Question:
I need to implement this one as a table row - I have such fields as ID (39004), Title(I finally reached a milestone), Status(Checking) and Price($456). How can I do it? Or does it better to implement this in some another way?
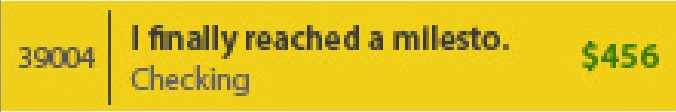
Answer: I did it with the RelativeLayout like this:
item.xml:
'''
<?xml version="1.0" encoding="utf-8"?>
<RelativeLayout xmlns:android="http://schemas.android.com/apk/res/android"
android:layout_width="fill_parent"
android:layout_height="wrap_content"
android:orientation="horizontal"
android:padding="5dip"
android:background="#FFFFFF">
<!-- ListRow Left sied Thumbnail image -->
<LinearLayout
android:id="@+id/thumbnail"
android:layout_width="wrap_content"
android:layout_height="wrap_content"
android:layout_alignParentLeft="true"
android:layout_marginRight="5dip"
android:padding="3dip" >
<TextView
android:id="@+id/altOrderId"
android:layout_width="wrap_content"
android:layout_height="wrap_content"
android:text="ID"
android:gravity="center|center"
android:textColor="#040404"
android:textSize="15dp"
android:textStyle="bold"
android:typeface="sans" />
</LinearLayout>
<!-- Title Of Song -->
<!-- Artist Name -->
<TextView
android:id="@+id/altOrderTitle"
android:layout_width="fill_parent"
android:layout_height="wrap_content"
android:layout_marginTop="1dip"
android:textStyle="bold"
android:layout_toRightOf="@+id/thumbnail"
android:text="Just gona stand there and ..."
android:textColor="#000000"
android:textSize="14dp" />
<!-- Rightend Duration -->
<TextView
android:id="@+id/altOrderStatus"
android:layout_width="wrap_content"
android:layout_height="wrap_content"
android:layout_below="@+id/altOrderTitle"
android:layout_alignParentBottom="true"
android:layout_marginRight="5dip"
android:layout_toRightOf="@+id/thumbnail"
android:textColor="#838B8B"
android:textSize="14dp"
android:textStyle="bold" />
<!-- Rightend Arrow -->
<TextView
android:id="@+id/altOrderPrice"
android:layout_width="wrap_content"
android:layout_height="wrap_content"
android:layout_alignParentRight="true"
android:layout_alignTop="@+id/thumbnail"
android:text="Rihanna Love the way lie"
android:textColor="#458B74"
android:textSize="15dp"
android:textStyle="bold"
android:typeface="sans" />
</RelativeLayout>
'''
and my list.xml:
'''
<RelativeLayout xmlns:android="http://schemas.android.com/apk/res/android"
android:layout_width="fill_parent"
android:layout_height="fill_parent"
android:orientation="vertical">
<ListView
android:id="@+id/altOrderslist"
android:layout_width="fill_parent"
android:layout_height="wrap_content"
android:background="#FFFFFF"
android:divider="#b5b5b5"
android:layout_below="@+id/layoutLabel"
android:dividerHeight="1dp"
/>
</RelativeLayout>
'''